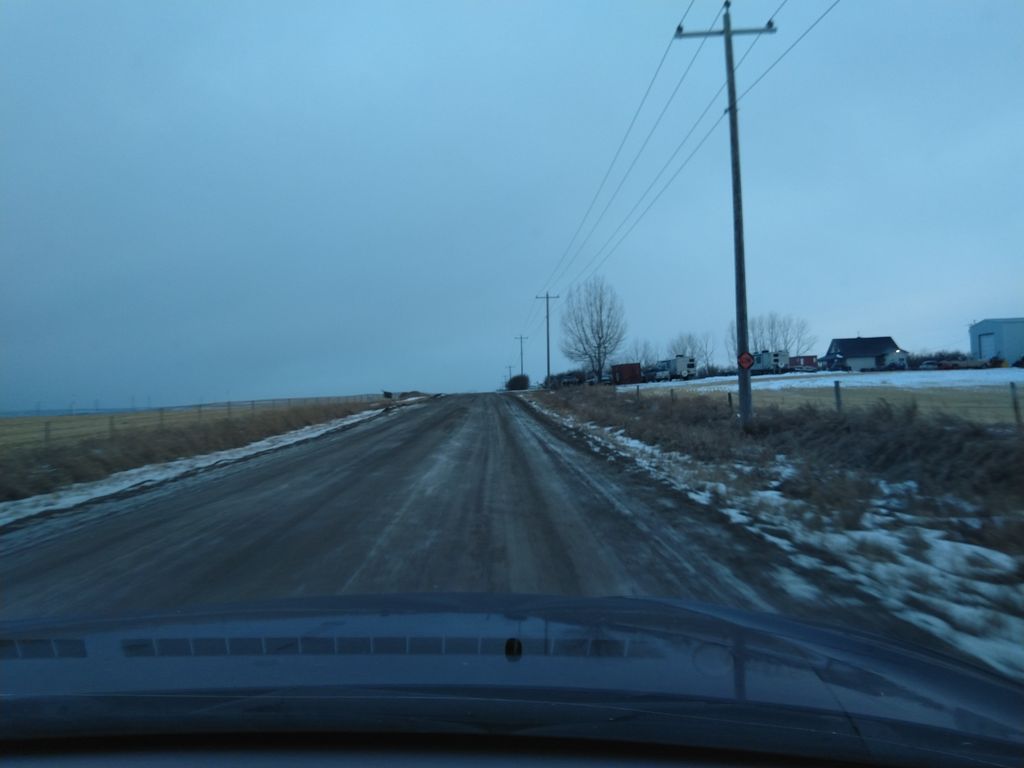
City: calgary